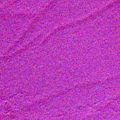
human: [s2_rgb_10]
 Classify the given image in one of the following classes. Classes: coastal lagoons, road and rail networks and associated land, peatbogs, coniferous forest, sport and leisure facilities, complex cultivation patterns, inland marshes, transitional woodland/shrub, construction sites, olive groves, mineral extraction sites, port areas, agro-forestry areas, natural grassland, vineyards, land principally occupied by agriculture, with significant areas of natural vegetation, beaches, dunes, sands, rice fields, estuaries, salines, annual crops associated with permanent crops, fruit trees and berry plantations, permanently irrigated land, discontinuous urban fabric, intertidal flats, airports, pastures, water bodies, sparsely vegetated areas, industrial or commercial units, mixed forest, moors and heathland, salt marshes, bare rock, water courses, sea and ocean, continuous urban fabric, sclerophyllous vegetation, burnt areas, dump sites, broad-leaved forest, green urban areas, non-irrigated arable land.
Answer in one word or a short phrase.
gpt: sea and ocean